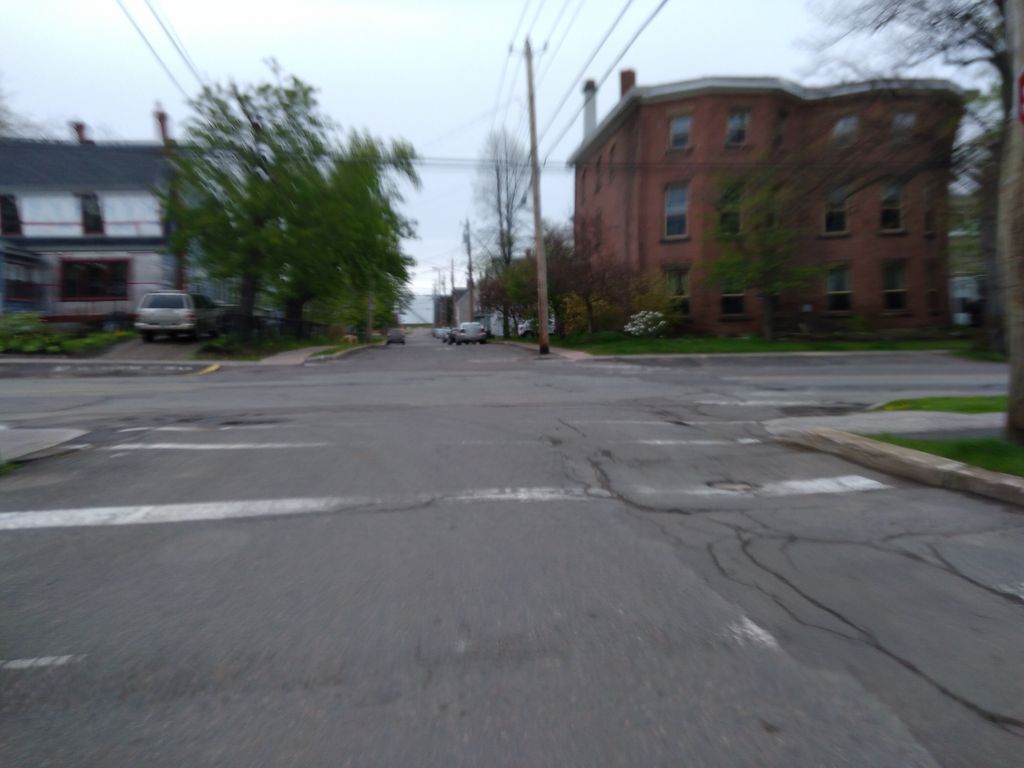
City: charlottetown